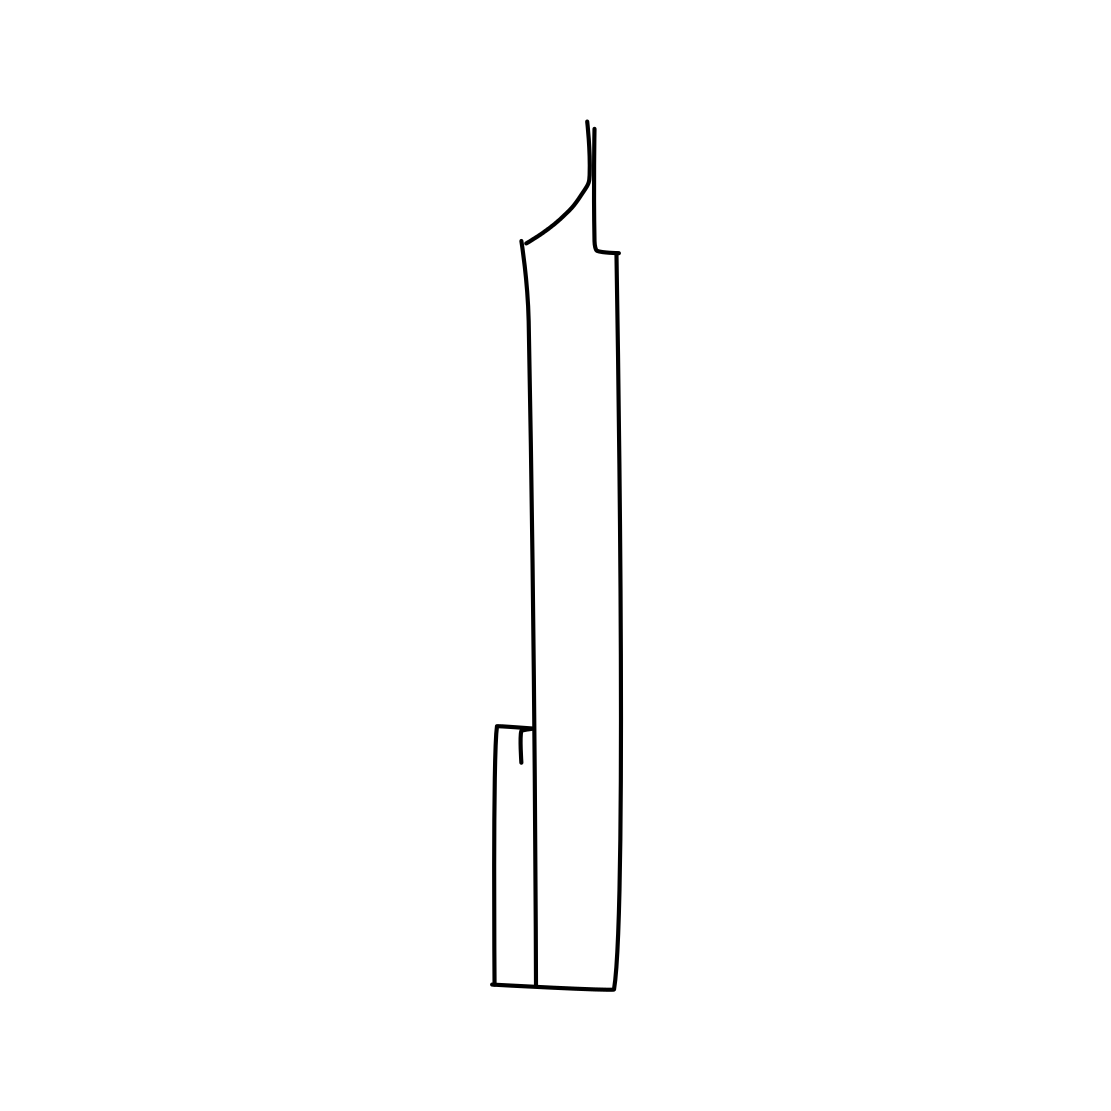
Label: pen